Question: I have this function on a repository:
'''
public function getSolicitudes($usuario_id)
{
$qb = $this->getEntityManager()->createQueryBuilder();
$qb
->select('su.id, su.fecha_creacion, tt.nombre AS tipo_tramite, tr.nombre AS tipo_registro, es.nombre AS estado_solicitud')
->from("ComunBundle:SolicitudUsuario", "su")
->where('su.usuario = :usuario_id')
->join('su.tipo_tramite', 'tt', \Doctrine\ORM\Query\Expr\Join::INNER_JOIN)
->join('su.tipo_registro', 'tr', \Doctrine\ORM\Query\Expr\Join::INNER_JOIN)
->join('su.estado_solicitud', 'es', \Doctrine\ORM\Query\Expr\Join::INNER_JOIN)
->orderBy('su.fecha_creacion', 'DESC')
->setParameter('usuario_id', $usuario_id);
return $qb->getQuery()->getResult();
}
'''
In Twig template I have this:
'''
{{ entities|ladybug_dump }}
'''
And the output is something like image show:

I'm trying to iterate over the result in Twig template as follow:
'''
{% for solicitud in entities %}
<tr>
<td></td>
<td>{{ solicitud.tramite }}</td>
<td>{{ solicitud.id }}</td>
<td>{{ solicitud.solicitud }}</td>
<td>{{ solicitud.estado }}</td>
<td>{{ solicitud.fecha }}</td>
<td></td>
</tr>
{% endfor %}
'''
But I got this error:
> Key "tramite" for array with keys "id, fecha_creacion, tipo_tramite,
tipo_registro, estado_solicitud" does not exist in
/var/www/html/src/RPNIBundle/Resources/views/Listado/index.html.twig
at line 25
What I'm missing here?
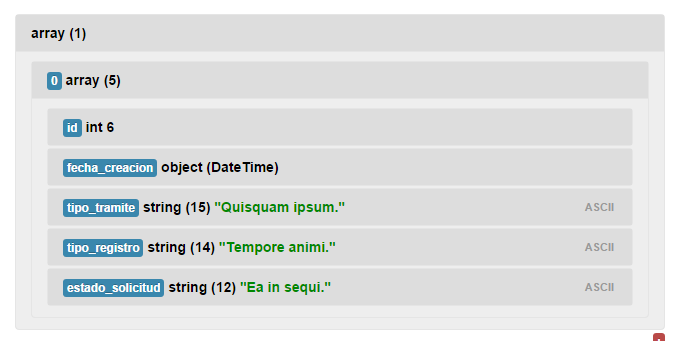
Answer: It's obvious, you're using the wrong key, as the exception suggests:
'''
Key "tramite" for array with keys "id, fecha_creacion, tipo_tramite, tipo_registro, estado_solicitud" does not exist in /var/www/html/src/RPNIBundle/Resources/views/Listado/index.html.twig at line 25
'''
Your object has a 'tipo_tramite' key, not 'tramite'. You should change the output statements.